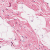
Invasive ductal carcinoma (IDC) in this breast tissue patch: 0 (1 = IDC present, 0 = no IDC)